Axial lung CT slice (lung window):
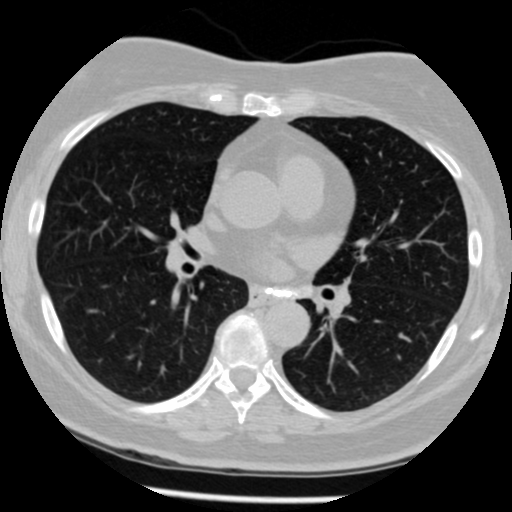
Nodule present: no